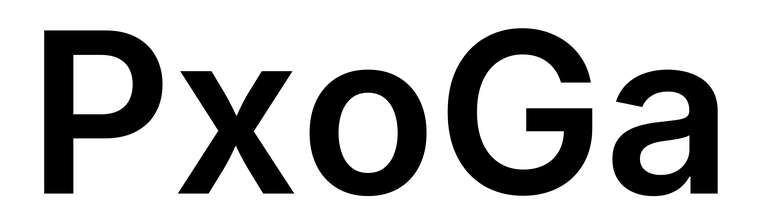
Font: Inter_SemiBold